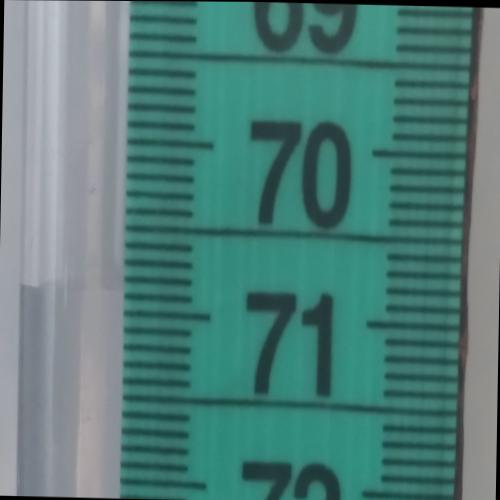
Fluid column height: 70.9 cm